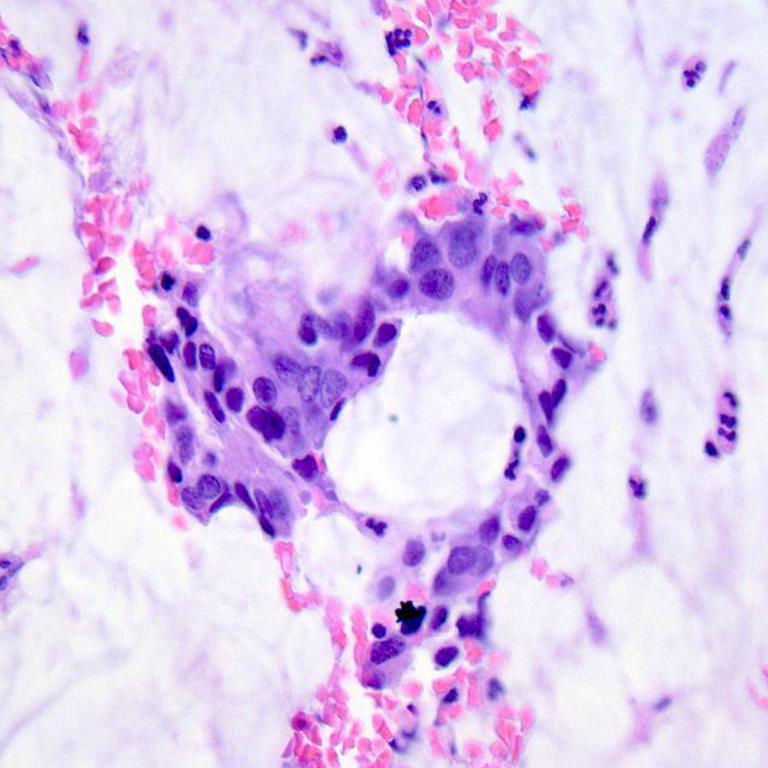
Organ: colon
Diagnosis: adenocarcinomas